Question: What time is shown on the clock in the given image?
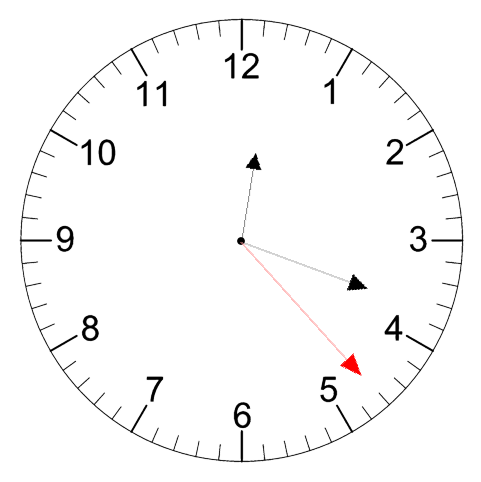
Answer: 12:18:23